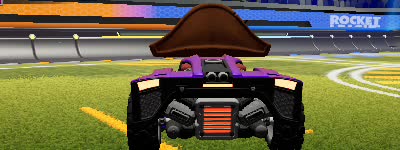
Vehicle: breakout